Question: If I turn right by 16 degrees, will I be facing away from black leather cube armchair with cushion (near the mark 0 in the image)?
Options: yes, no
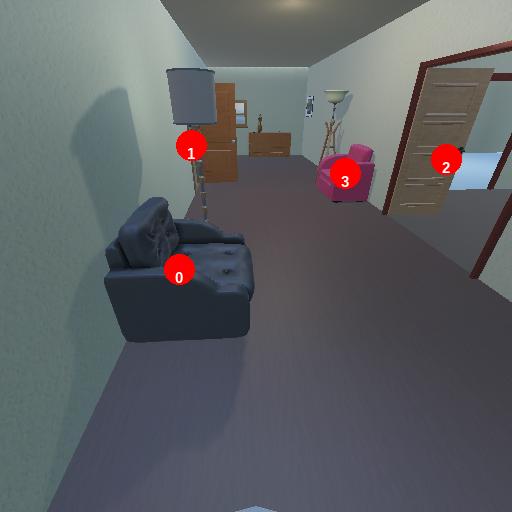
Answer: yes